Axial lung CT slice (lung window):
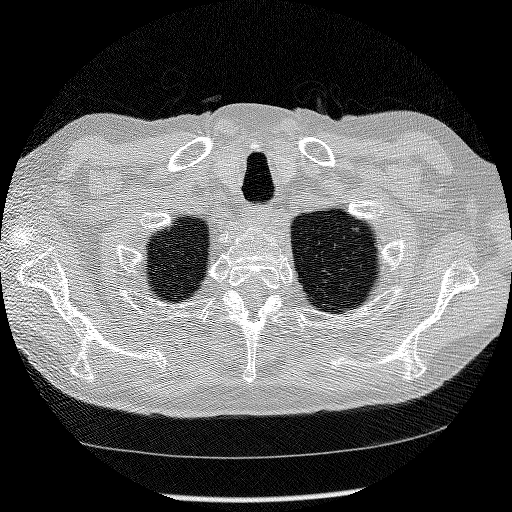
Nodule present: no